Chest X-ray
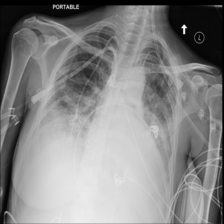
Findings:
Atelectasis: negative
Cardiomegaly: negative
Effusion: negative
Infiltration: positive
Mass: negative
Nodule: negative
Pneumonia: negative
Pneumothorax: negative
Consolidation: positive
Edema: negative
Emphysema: negative
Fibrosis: negative
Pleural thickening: negative
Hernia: negative